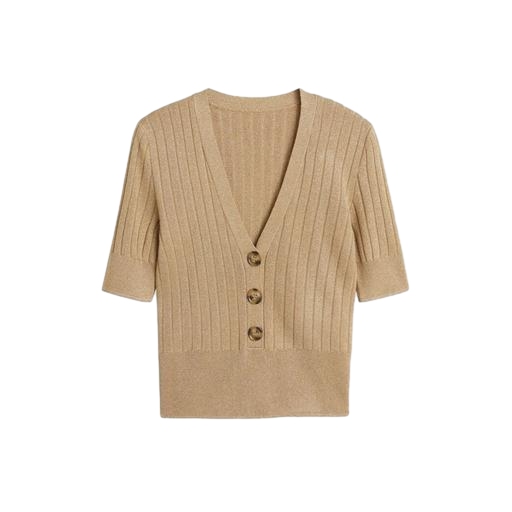
beige elbow-sleeve top, beige sullivan sweater vest, beige colored shirt, white background